【题型】解答题　【知识点】解析几何　【难度】easy
如图，设 \(l_1 \perp l_2\)，\(l_1\) 与 \(x\) 轴的夹角 \(\alpha = \frac{\pi}{6}\)，试求直线 \(l_1\)、\(l_2\) 的倾斜角和斜率。

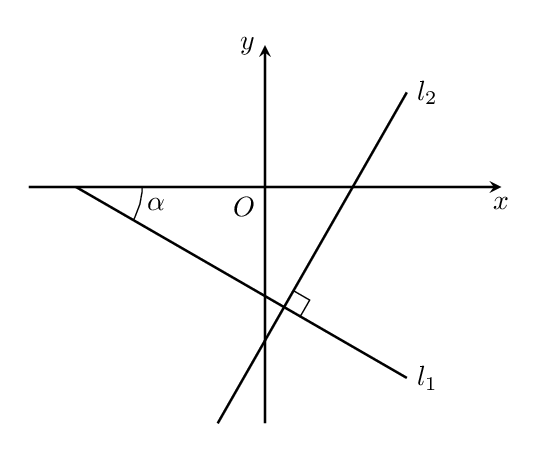
【解答】
\noindent
【答案】\(l_1\) 的倾斜角为 \(\boldsymbol{\frac{5\pi}{6}}\)，斜率为 \(\boldsymbol{-\frac{\sqrt{3}}{3}}\)；\(l_2\) 的倾斜角为 \(\boldsymbol{\frac{\pi}{3}}\)，斜率为 \(\boldsymbol{\sqrt{3}}\)。

\noindent
【分析】根据图及已知求 \(l_1\) 的倾斜角，进而确定其斜率，结合两直线的垂直关系求 \(l_2\) 的斜率和倾斜角。

\noindent
【详解】由直线的倾斜角的范围是 \([0,\pi)\)，

由图知：\(l_1\) 的倾斜角为 \(\pi - \frac{\pi}{6} = \frac{5\pi}{6}\)，则斜率为 \(\tan\frac{5\pi}{6} = -\frac{\sqrt{3}}{3}\)；

又 \(l_1 \perp l_2\)，则 \(l_2\) 的斜率为 \(\sqrt{3}\)，故对应倾斜角为 \(\frac{\pi}{3}\)。